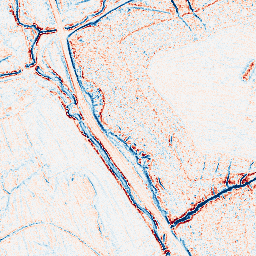
Category: edge_preserving
Decomposition family: anisotropic_diffusion
Decomposition parameters: iterations: 5
kappa: 50
gamma: 0.15
Upsampling method: sinc_hamming
Upsampling parameters: scale: 4
kernel_size: 16
Upsampling scale: 4